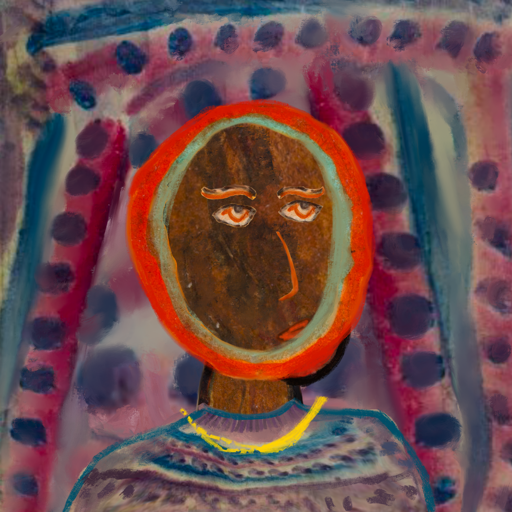
Background: HillGirl, Head And Neck Side: Mosgoul, Face Side: Experience, Bust: HillGirl, Hair Side: Sisters, Head Accessory: Blank, Second Necklace: Blank, Necklace: Irani_1, Baby: Blank